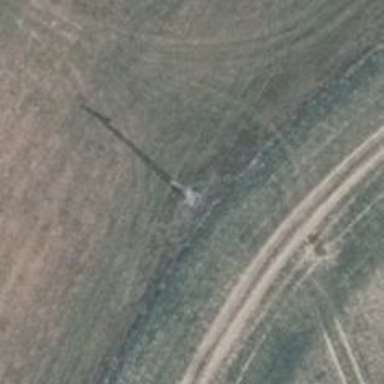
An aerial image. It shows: Minor power line.